Interaction volume radius: 5 \u00c5
Interaction volume height: 30 \u00c5
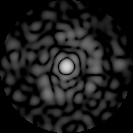
Disorder parameter: 0.7645